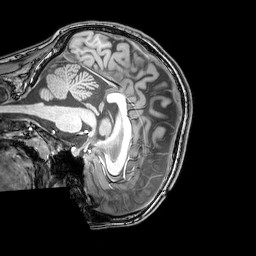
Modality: T1w
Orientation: sagittal
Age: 23
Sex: female
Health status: healthy
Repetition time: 0.081 s
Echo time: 0.037 s